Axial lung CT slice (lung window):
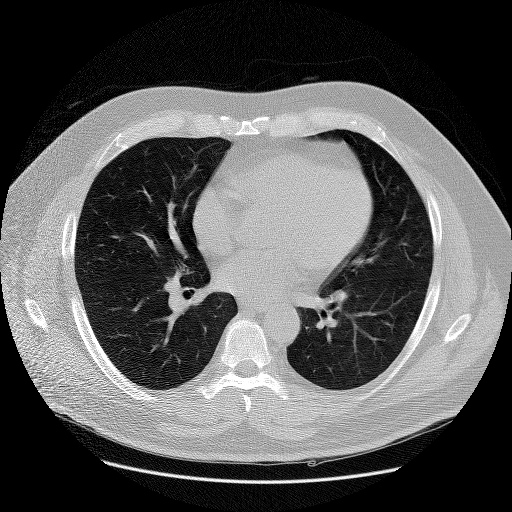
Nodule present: no